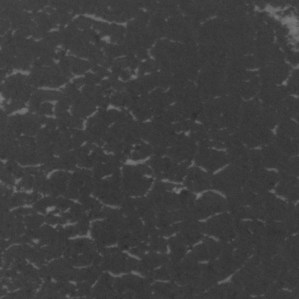
Label: frost